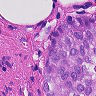
Metastatic tissue present: yes